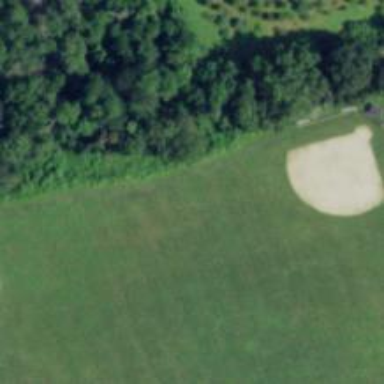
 designed for leisure and sports activities."